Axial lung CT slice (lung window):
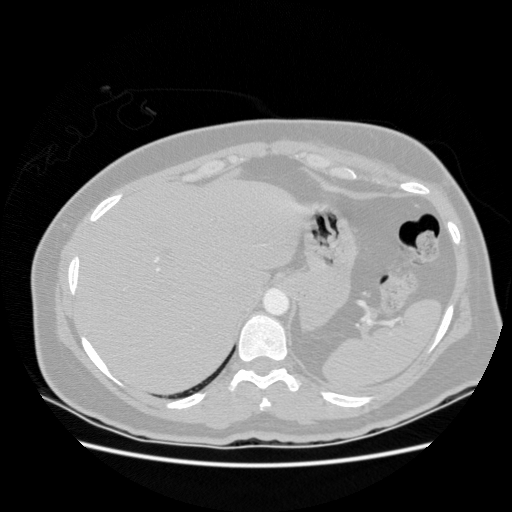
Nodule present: no